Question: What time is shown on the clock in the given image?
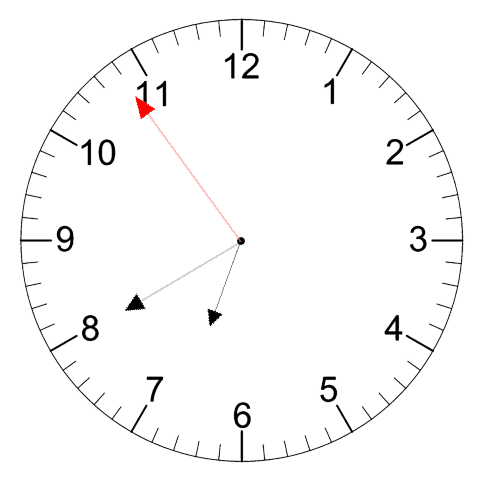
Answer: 06:39:54